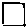
Label: square